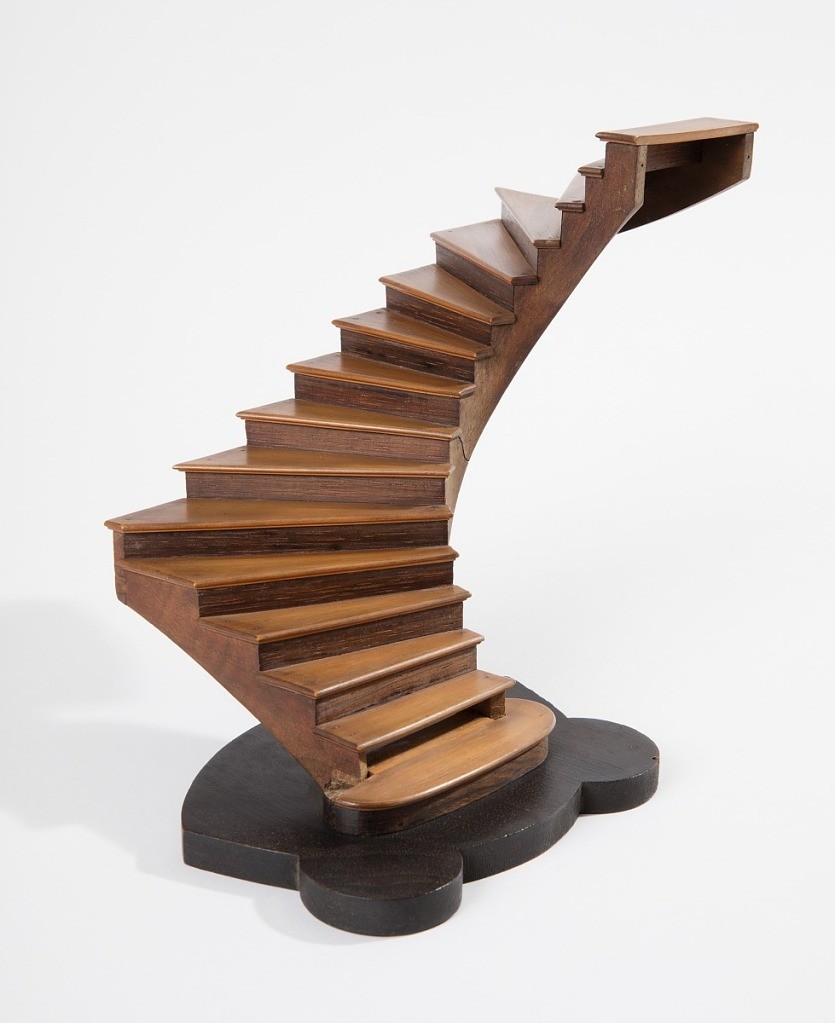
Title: Staircase model
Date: ca. 1880
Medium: Planed and joined wood
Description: Rectilinear staircase model on shaped base.